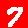
Digit: 7